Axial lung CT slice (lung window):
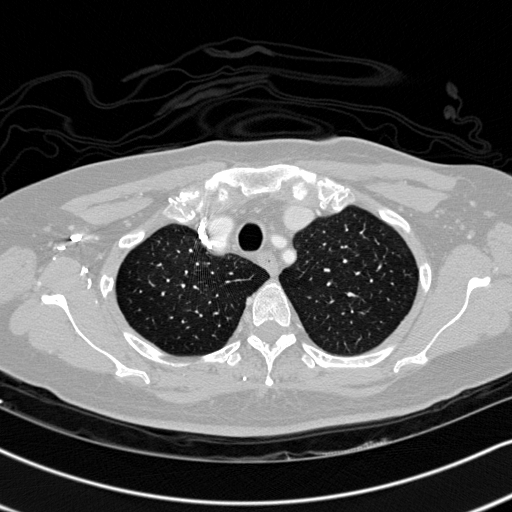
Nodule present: no